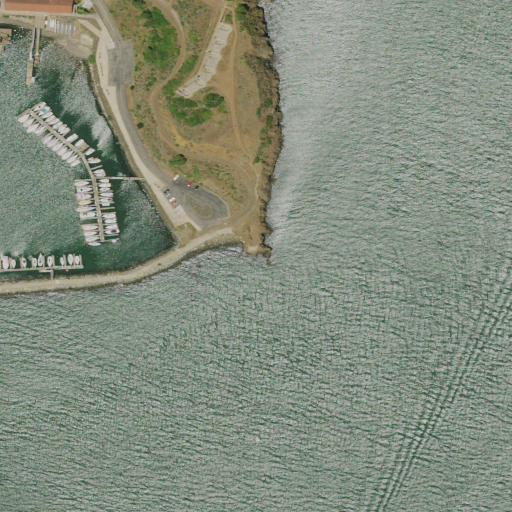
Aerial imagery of cape in California named Point Cavallo containing open water, medium intensity development, low intensity development, high intensity development, and open development